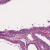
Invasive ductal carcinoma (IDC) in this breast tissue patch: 0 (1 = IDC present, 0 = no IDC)